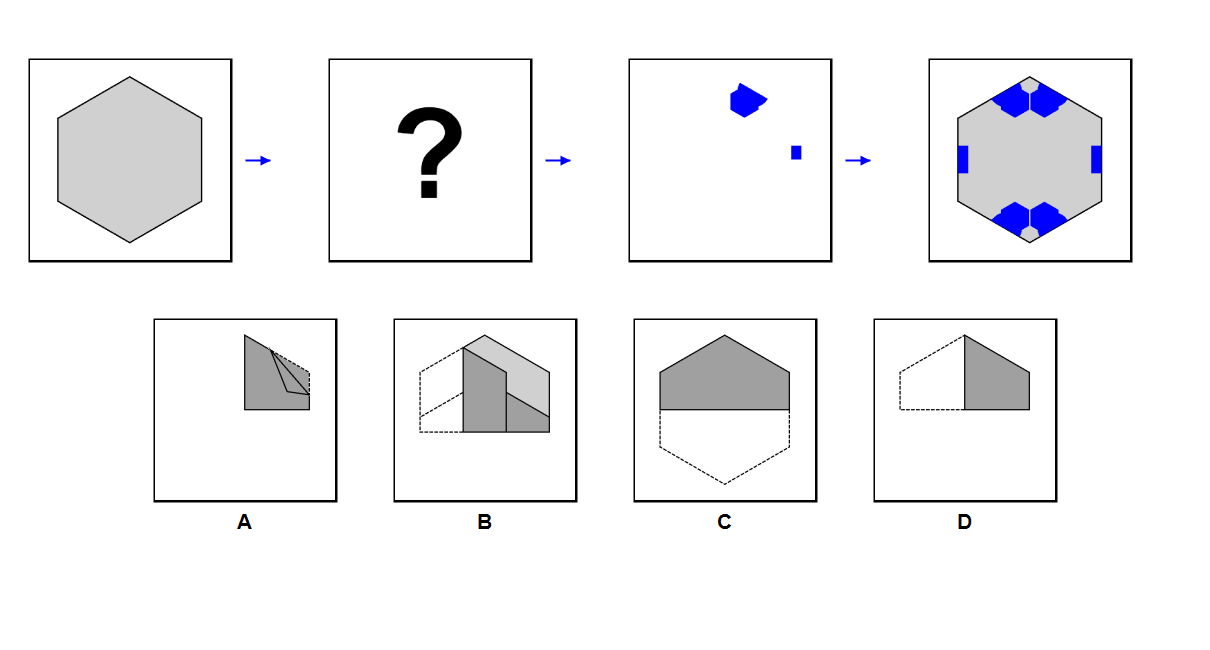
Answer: B